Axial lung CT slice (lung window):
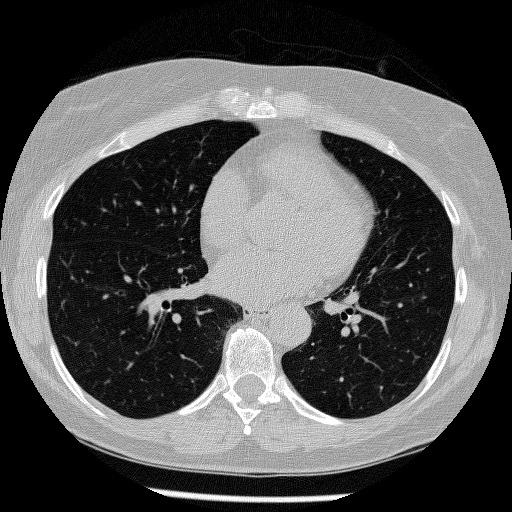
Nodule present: no